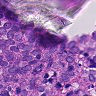
Metastatic tissue present: yes